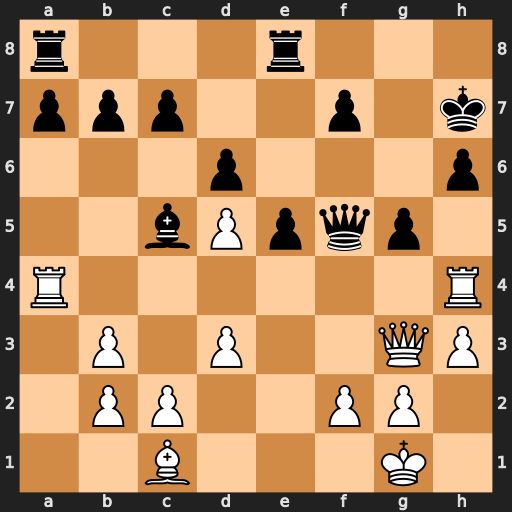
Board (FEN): r3r3/ppp2p1k/3p3p/2bPpqp1/R6R/1P1P2QP/1PP2PP1/2B3K1
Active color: w
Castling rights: -
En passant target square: -
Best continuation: Bxg5 Qxf2+ Qxf2 Bxf2+ Kxf2